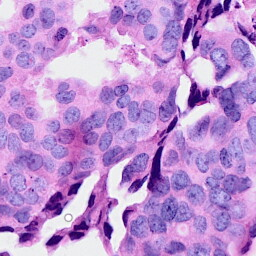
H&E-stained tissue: Breast